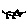
Label: cat